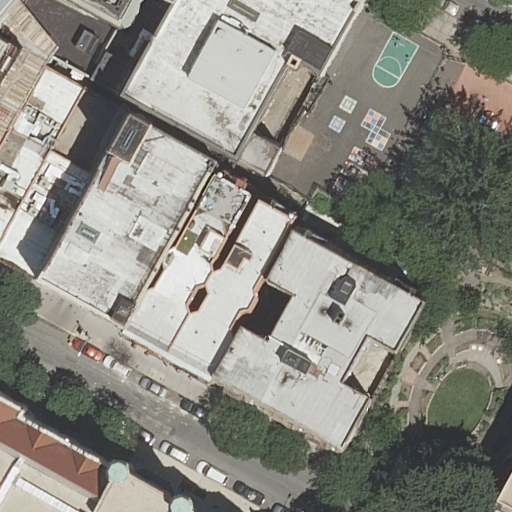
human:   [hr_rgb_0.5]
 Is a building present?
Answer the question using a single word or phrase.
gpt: yes

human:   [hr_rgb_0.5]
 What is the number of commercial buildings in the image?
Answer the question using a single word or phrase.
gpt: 0

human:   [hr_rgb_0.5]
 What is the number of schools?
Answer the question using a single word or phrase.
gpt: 2

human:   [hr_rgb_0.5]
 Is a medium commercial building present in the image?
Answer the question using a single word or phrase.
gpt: no

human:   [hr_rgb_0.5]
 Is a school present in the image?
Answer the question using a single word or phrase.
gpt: yes

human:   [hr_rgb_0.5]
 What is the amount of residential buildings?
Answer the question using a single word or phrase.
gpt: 11

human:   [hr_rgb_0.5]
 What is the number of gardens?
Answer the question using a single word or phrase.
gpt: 1

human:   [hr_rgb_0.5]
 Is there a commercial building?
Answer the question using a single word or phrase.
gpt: no

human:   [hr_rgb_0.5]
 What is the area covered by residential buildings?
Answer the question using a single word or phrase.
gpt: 5589m2

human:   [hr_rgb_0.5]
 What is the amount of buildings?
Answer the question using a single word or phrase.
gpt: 12

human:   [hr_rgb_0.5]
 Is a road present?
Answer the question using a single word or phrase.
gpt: yes

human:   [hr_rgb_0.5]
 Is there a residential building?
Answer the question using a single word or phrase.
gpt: yes

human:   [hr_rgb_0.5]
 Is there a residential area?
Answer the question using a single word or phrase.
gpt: yes

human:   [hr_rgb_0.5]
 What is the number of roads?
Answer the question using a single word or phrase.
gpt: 2

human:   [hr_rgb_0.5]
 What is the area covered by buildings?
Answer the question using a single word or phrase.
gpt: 5620m2

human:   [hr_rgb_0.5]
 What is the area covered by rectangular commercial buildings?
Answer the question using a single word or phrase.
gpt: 0m2

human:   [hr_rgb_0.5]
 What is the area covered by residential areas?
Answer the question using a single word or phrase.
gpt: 186m2

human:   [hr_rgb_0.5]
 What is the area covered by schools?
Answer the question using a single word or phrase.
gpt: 2080m2

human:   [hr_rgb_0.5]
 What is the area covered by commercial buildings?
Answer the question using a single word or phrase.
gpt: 0m2

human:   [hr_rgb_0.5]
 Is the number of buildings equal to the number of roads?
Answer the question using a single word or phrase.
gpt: no

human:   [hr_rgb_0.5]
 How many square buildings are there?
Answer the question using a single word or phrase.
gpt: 0

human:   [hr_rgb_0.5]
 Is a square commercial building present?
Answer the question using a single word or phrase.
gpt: no

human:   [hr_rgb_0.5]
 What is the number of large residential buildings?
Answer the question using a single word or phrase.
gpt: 4

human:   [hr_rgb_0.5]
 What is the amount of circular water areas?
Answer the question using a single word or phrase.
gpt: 0

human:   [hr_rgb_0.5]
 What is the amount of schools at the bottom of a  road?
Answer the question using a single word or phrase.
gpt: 2

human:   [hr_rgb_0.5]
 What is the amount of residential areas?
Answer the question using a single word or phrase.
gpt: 1

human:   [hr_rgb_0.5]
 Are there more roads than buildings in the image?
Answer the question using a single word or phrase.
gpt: no

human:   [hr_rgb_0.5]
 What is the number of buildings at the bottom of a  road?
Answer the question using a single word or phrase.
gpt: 9

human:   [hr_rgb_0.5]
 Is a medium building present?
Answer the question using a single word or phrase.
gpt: yes

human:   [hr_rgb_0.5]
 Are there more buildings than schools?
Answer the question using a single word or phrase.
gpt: yes

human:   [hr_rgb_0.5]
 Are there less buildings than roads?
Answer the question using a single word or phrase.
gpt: no

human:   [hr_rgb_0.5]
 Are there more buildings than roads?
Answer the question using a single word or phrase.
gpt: yes

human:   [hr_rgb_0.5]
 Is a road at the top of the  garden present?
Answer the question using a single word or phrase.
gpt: yes

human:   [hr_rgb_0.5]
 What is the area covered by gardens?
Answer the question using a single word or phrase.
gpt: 45m2

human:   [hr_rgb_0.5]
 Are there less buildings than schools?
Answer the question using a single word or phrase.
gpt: no

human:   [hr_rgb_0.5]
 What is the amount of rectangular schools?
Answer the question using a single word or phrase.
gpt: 1

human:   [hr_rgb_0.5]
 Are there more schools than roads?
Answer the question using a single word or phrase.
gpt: no

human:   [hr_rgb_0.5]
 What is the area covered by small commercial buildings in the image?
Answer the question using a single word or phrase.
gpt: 0m2

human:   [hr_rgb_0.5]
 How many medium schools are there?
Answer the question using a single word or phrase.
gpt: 1

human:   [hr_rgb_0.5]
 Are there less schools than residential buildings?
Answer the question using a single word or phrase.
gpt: yes

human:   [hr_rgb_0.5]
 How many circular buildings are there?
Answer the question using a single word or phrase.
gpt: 0

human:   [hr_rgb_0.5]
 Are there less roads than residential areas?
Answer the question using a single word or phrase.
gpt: no

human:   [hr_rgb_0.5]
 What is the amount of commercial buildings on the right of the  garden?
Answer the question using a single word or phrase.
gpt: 0

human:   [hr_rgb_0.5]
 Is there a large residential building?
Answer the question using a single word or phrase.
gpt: yes

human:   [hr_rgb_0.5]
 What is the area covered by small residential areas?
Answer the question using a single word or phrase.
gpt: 0m2

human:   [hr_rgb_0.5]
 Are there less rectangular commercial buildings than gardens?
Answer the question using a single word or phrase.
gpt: yes

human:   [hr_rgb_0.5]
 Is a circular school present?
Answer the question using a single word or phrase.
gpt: no

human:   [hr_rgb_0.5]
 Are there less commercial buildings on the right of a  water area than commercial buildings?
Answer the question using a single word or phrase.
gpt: no

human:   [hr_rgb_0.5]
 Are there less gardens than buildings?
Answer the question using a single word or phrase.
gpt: yes

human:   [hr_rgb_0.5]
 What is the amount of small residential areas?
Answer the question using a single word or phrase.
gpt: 0

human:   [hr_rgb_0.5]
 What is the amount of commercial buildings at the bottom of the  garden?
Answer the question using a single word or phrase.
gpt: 0

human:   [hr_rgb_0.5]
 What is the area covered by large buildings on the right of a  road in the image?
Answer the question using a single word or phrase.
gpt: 858m2

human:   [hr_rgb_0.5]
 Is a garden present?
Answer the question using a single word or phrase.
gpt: yes

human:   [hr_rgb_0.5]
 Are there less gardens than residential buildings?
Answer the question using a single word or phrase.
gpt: yes

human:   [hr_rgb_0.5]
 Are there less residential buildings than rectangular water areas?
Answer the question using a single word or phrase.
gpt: no

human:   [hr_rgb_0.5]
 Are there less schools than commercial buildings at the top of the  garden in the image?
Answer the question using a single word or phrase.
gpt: no

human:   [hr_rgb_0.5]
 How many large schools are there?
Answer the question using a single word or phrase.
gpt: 1

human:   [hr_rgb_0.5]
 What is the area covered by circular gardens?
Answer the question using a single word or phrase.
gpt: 0m2

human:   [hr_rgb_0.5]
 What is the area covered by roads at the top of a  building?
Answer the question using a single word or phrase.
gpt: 0m2

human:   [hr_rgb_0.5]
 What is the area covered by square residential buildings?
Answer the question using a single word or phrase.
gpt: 0m2

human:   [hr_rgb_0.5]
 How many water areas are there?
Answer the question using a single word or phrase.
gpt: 0

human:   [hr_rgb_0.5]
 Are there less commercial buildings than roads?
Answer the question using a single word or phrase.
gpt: yes

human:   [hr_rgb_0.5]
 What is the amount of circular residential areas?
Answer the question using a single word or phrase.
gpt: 0

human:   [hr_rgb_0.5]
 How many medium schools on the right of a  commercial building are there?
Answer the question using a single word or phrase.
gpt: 0